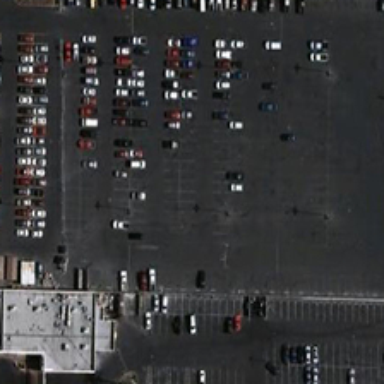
Many cars are in a parking lot near a building .